Field crop: tomato
Growth stage: 2
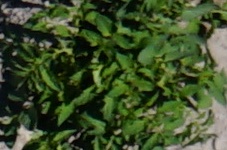
Species: tomato